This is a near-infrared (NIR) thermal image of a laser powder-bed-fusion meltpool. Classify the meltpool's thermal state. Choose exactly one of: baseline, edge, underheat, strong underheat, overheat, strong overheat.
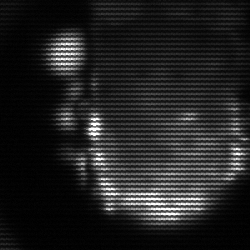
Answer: baseline